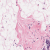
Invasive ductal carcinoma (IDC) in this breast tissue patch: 0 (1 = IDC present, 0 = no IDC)